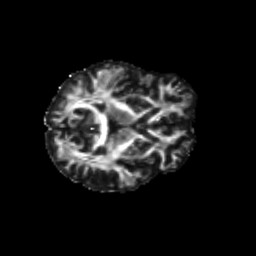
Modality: FA
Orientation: axial
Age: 49
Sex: female
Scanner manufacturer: siemens
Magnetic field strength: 3 T
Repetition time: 8.6 s
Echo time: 0.095 s